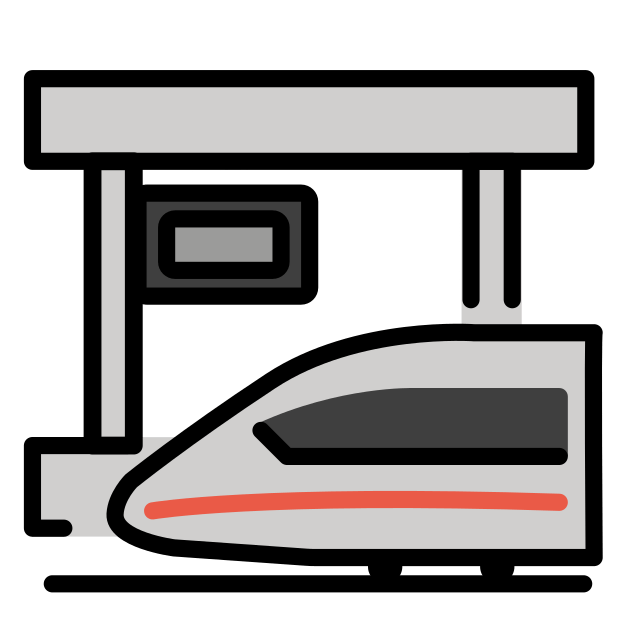
Emoji: 🚉
Name: station
Unicode: 0x1f689